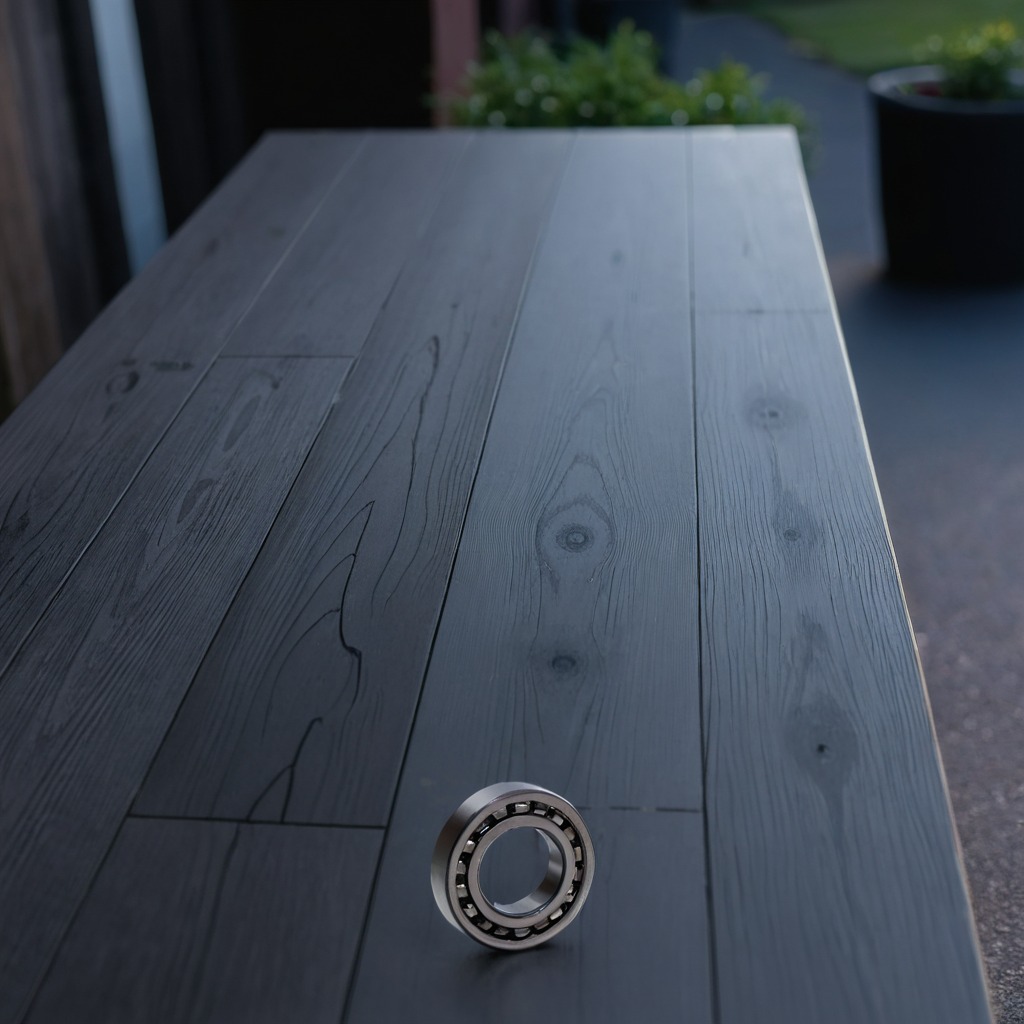
A metal ball bearing is lying on the old table with faint burn marks in a small garage at twilight.